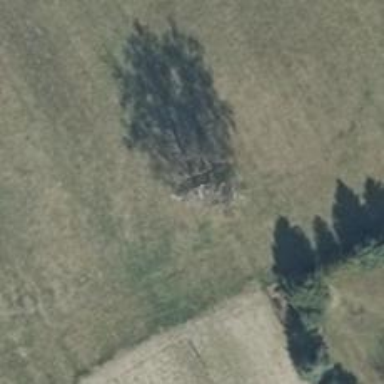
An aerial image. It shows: Evergreen needle-leaved tree.